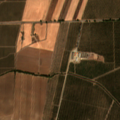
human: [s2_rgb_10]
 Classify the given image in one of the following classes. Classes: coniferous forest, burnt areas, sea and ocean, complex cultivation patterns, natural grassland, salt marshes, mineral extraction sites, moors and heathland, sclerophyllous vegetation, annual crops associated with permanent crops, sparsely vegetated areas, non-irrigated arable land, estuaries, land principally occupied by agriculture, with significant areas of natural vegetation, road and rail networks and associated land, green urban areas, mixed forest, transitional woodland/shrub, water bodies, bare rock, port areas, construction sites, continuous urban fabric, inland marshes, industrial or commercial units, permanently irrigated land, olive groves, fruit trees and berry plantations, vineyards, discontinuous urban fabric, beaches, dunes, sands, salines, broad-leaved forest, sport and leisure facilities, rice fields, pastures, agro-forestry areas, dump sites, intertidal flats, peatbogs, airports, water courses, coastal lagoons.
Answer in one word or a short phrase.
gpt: permanently irrigated land, olive groves, complex cultivation patterns